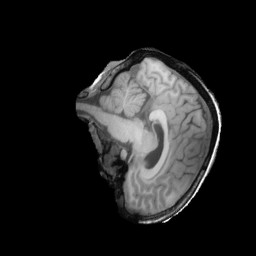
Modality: T1w
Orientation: sagittal
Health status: ill
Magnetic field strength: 3 T